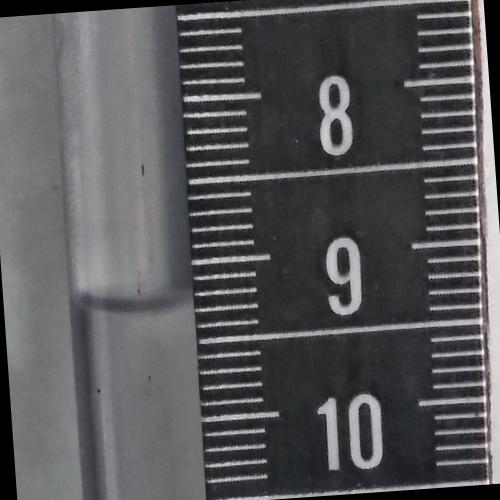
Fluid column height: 9.2 cm